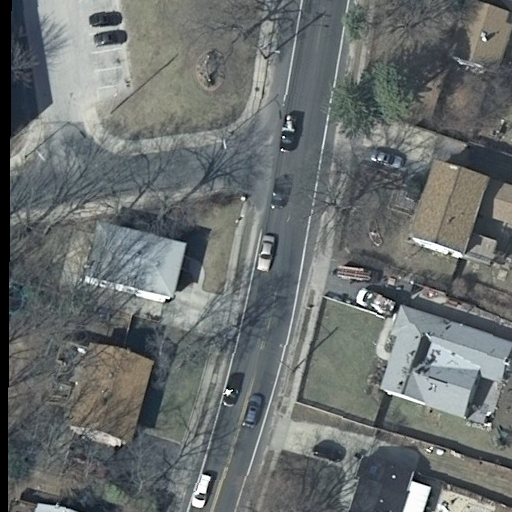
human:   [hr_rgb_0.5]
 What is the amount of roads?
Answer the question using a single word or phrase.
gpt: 1

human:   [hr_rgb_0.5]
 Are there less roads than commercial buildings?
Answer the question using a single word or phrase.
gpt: no

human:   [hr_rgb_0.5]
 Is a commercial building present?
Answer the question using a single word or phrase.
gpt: no

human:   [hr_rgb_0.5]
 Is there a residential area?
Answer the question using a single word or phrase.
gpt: yes

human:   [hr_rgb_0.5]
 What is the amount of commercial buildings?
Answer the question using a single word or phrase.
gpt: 0

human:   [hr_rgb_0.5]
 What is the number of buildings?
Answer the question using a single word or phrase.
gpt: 7

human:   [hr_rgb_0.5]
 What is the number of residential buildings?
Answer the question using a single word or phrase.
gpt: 7

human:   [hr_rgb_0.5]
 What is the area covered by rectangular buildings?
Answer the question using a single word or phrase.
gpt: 215m2

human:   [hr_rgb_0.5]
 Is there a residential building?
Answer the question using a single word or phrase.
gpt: yes

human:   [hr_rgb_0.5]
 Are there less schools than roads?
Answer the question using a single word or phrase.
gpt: no

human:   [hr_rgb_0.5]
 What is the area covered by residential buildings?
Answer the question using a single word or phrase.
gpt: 856m2

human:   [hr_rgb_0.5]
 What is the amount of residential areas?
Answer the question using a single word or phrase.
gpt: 1

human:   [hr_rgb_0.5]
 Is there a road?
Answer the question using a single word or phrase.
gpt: yes

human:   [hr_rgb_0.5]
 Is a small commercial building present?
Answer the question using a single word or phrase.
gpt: no

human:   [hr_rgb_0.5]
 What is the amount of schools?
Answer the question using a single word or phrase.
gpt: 1

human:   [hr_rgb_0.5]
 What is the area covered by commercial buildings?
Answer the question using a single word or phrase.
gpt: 0m2

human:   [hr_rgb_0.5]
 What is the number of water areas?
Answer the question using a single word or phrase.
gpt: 0

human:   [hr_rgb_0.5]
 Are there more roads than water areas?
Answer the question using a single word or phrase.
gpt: yes

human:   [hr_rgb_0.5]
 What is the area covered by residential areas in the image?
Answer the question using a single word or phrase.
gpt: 10599m2

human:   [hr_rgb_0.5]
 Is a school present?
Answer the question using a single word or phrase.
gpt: yes

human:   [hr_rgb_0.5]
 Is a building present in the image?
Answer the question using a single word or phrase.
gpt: yes

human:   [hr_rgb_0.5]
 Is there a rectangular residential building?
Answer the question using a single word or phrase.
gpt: yes

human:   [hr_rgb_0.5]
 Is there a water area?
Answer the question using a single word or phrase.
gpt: no

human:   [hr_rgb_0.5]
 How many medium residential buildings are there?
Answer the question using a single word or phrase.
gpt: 3

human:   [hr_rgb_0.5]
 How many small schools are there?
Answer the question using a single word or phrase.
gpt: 0

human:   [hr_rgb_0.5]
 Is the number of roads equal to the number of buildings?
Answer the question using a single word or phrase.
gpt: no

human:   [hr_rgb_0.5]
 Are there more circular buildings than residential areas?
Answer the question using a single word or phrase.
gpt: no

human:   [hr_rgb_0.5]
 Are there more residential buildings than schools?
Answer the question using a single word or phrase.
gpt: yes

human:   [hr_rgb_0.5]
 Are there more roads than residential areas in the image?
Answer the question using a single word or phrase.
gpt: no

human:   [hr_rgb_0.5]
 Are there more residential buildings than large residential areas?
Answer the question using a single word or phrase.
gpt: yes

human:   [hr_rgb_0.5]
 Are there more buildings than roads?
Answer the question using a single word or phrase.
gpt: yes

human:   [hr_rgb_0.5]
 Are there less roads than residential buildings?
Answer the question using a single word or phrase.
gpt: yes

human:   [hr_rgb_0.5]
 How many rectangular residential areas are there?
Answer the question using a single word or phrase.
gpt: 1

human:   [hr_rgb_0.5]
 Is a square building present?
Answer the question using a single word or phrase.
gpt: no

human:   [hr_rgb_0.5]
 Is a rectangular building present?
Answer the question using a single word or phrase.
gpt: yes

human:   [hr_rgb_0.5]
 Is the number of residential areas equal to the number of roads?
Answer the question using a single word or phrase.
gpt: yes

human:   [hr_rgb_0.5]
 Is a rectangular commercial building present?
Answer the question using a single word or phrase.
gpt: no

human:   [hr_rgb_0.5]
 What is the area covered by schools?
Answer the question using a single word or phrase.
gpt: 3444m2

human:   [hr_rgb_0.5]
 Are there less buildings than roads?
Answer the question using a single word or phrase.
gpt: no

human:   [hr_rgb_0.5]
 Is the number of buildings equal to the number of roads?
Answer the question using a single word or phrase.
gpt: no

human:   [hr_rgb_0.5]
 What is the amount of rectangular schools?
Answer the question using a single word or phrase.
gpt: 1

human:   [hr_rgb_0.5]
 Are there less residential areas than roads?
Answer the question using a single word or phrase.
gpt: no

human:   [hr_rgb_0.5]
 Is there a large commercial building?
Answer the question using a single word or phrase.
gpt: no

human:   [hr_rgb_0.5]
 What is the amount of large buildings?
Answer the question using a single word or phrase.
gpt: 0

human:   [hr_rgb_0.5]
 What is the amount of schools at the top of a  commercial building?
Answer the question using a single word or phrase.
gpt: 0

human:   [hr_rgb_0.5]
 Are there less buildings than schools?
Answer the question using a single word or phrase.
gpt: no

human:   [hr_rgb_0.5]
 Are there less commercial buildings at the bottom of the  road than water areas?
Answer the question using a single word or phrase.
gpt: no

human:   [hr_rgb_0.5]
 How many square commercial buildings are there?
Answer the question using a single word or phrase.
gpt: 0

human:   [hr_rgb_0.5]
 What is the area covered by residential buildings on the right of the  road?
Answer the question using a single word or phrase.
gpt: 102m2

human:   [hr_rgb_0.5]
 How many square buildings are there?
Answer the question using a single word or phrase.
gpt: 0

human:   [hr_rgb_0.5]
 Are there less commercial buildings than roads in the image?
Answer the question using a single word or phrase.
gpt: yes

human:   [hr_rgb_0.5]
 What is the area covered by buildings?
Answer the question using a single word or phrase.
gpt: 856m2

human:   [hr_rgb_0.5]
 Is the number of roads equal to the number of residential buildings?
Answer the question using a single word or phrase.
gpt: no

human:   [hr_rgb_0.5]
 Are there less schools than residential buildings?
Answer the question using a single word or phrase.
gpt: yes

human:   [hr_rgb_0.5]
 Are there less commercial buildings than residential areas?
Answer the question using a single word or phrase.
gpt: yes

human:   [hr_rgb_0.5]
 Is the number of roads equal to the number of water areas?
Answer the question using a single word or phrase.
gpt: no

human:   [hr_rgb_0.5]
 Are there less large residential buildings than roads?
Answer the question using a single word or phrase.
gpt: yes

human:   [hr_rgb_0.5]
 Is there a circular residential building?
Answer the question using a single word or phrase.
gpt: no

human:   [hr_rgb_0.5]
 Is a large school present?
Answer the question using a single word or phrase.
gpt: yes

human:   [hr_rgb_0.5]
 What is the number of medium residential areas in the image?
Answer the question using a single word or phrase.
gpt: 0

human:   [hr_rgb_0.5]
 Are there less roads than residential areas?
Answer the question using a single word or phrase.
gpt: no

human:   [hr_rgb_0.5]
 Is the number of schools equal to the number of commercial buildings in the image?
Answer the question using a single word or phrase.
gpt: no

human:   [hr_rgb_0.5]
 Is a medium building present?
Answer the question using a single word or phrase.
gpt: yes

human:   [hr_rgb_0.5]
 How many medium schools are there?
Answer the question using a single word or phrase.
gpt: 0